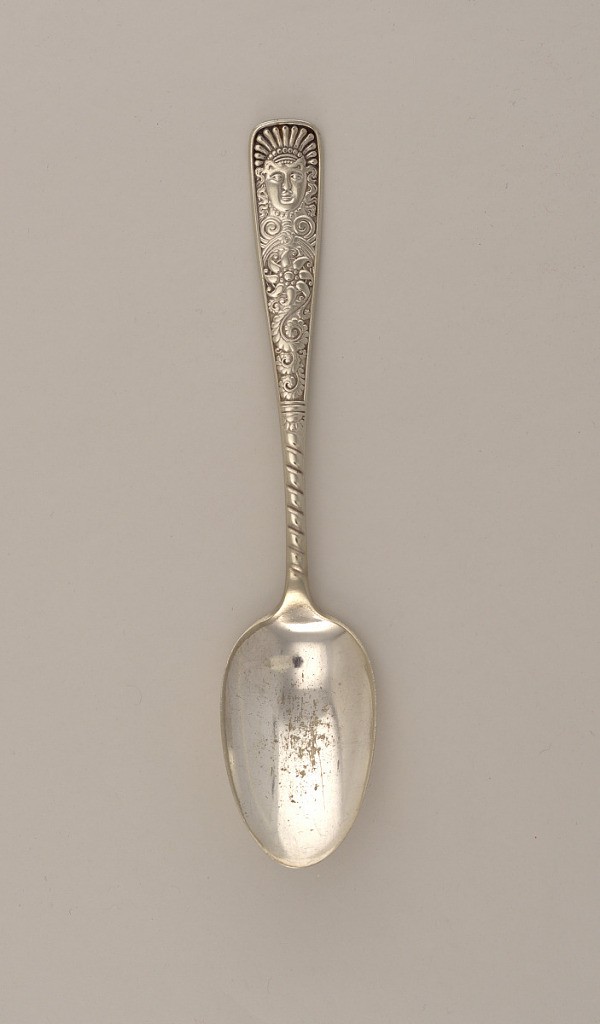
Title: "Assyrian Head" Pattern Table Spoon
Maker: Meriden Silver Plate Company, Meriden, Connecticut, 1869–1898
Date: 1885–86
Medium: silver plated, metal
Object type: spoon
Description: Oval shaped bowl, polished and unadorned surface. Narrow neck and stem, decorated with diagonal reeding halfway down handle, meeting setting sun motif above banded section. Stem continues, flaring towards terminal, decorated with scrolling foliate pattern, including sun with scrolling rays. Terminating in crowned antique style "Assyrian" head with laurel surrounding neck. Terminal of slightly rounded rectagular shape, with subtle upturn. Reverse side of handle devoid of ornamentation, with plain polished surface.